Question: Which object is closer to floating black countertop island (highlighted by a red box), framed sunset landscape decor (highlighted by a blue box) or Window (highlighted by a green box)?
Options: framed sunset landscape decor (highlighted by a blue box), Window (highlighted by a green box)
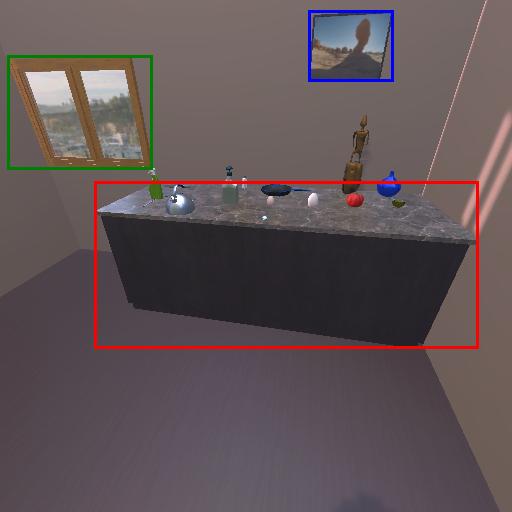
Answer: framed sunset landscape decor (highlighted by a blue box)